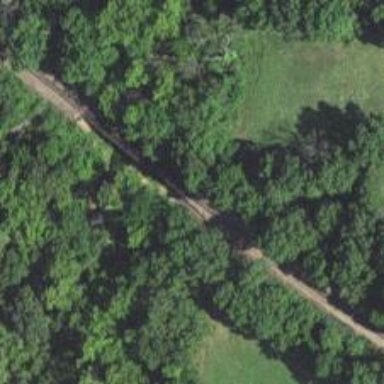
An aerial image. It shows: Railway bridge.